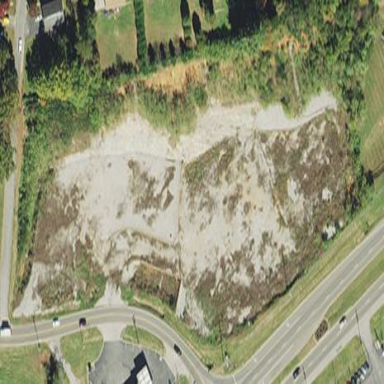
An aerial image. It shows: Brownfield site.